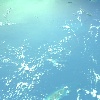
Label: water